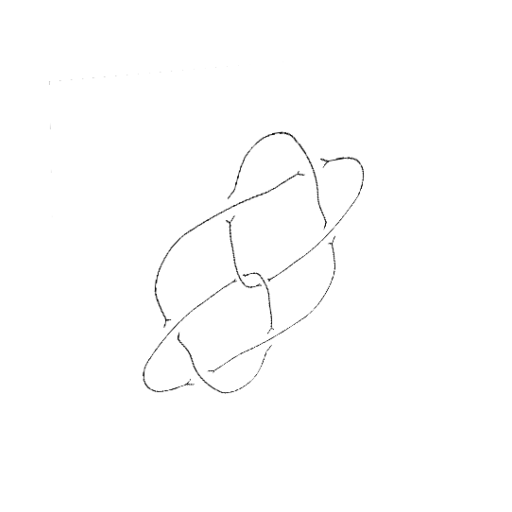
Crossing number: 8